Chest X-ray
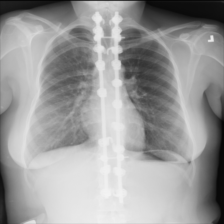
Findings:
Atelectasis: negative
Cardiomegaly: negative
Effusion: negative
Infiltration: negative
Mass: negative
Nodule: negative
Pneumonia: negative
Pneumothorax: negative
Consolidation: negative
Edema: negative
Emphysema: negative
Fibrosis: negative
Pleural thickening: negative
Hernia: negative